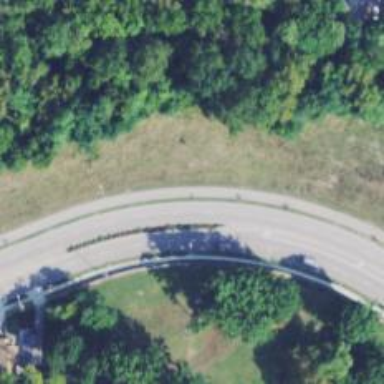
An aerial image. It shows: Asphalt cycleway.